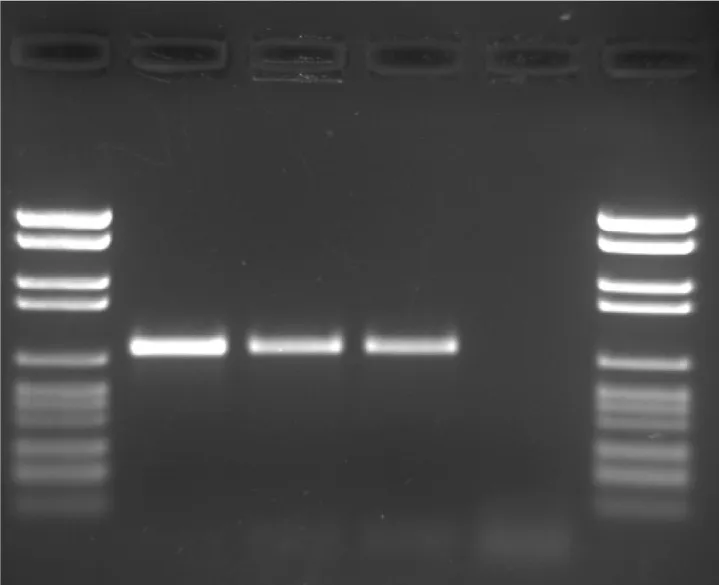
Agarose gel electrophoresis of amplified IS900 fragments. Lanes 1 and 6: molecular weight marker (2176, 1766, 1230, 1033, 653, 517, 453, 394, 298, 234-220, 154 bp); lanes 2 and 3: two patient samples; lane 4: positive control (Mycobacterium avium subsp. paratuberculosis type strain); and lane 5: negative control (Mycobacterium avium strain).
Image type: pathology (fish)